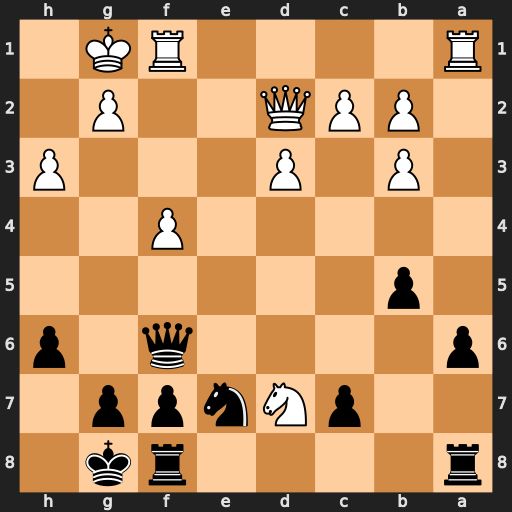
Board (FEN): r4rk1/2pNnpp1/p4q1p/1p6/5P2/1P1P3P/1PPQ2P1/R4RK1
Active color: b
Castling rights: -
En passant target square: -
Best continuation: Qd4+ Qf2 Qxd7